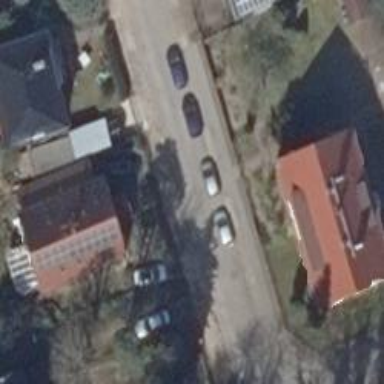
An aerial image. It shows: Driveway.